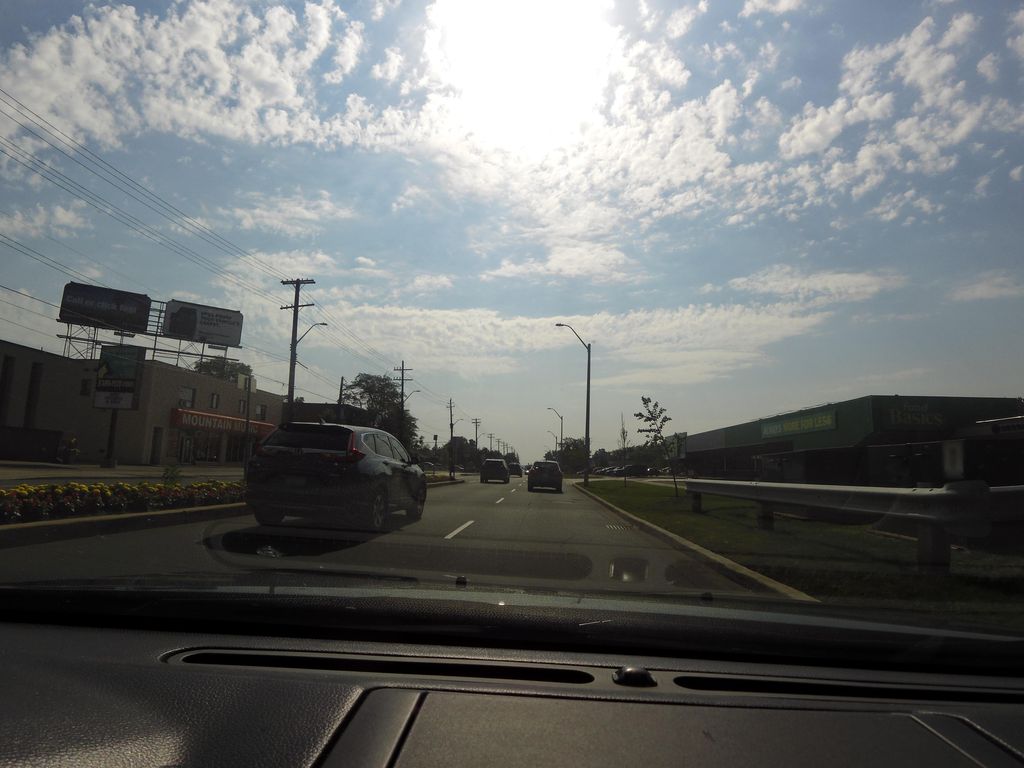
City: hamilton